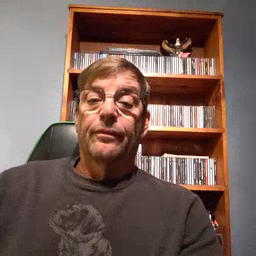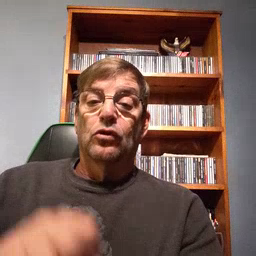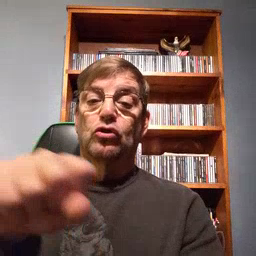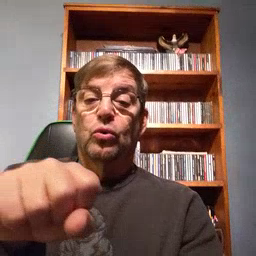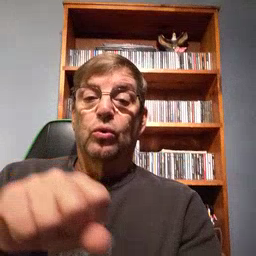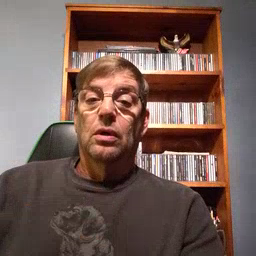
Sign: shoe